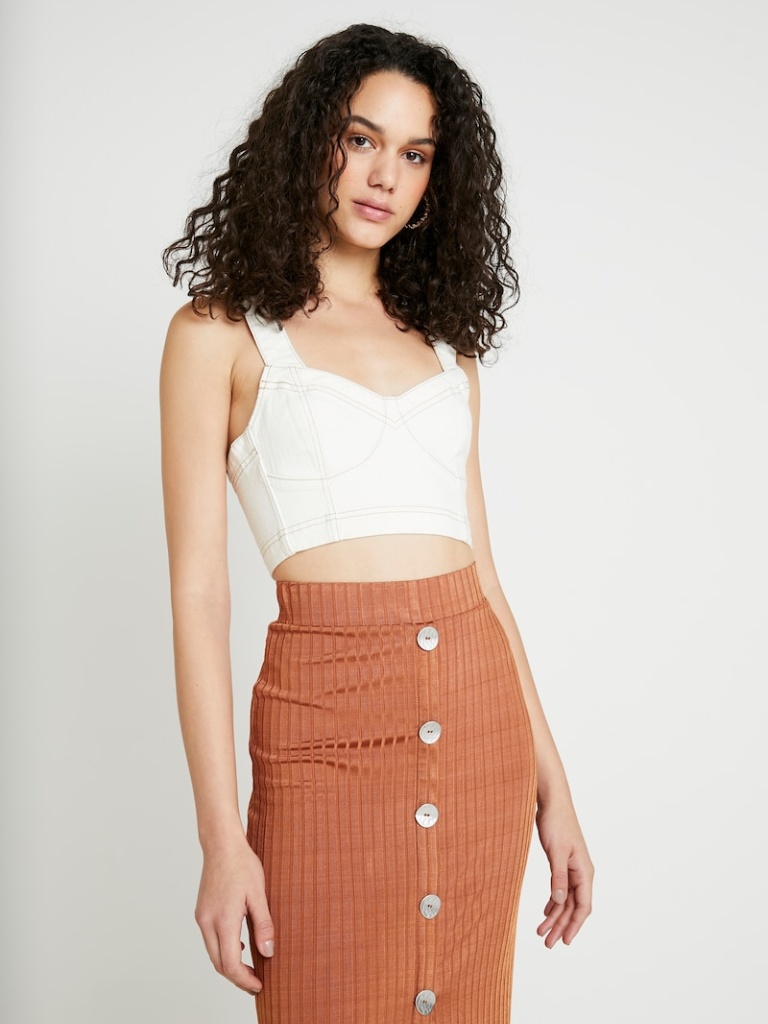
cotton tight sleeveless waist length Untucked sweetheart bustier